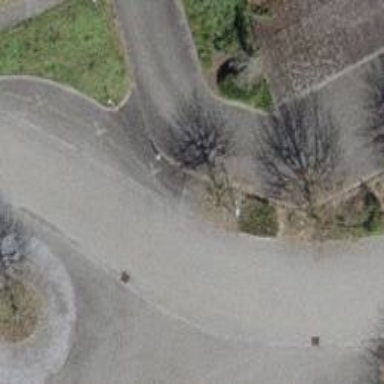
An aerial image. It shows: Road serving as parking aisle.